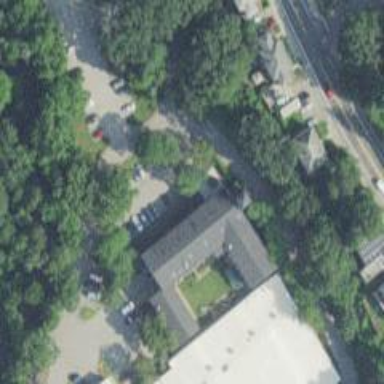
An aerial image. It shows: Building.